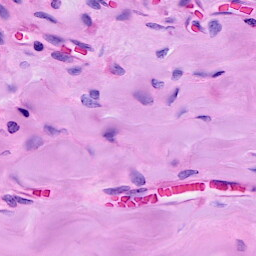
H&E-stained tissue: Breast